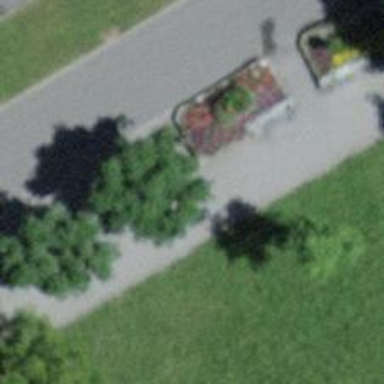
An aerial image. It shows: Avenue of broadleaved trees.